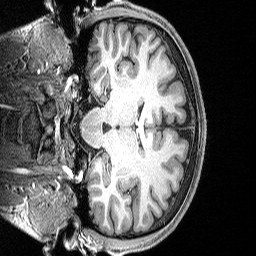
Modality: T1w
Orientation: coronal
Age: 47
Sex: female
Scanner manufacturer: siemens
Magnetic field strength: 3 T
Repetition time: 2.3 s
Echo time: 0.00298 s